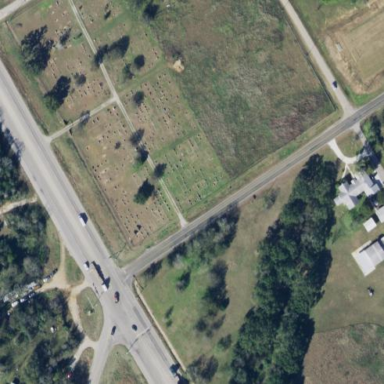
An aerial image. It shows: Cemetery.